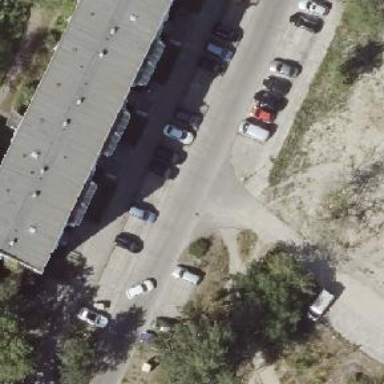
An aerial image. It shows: Street-side parking area.